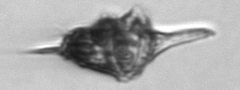
Label: Amylax